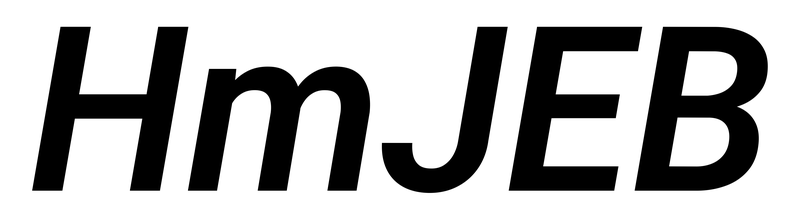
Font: Roboto-Italic_SemiBold_Italic